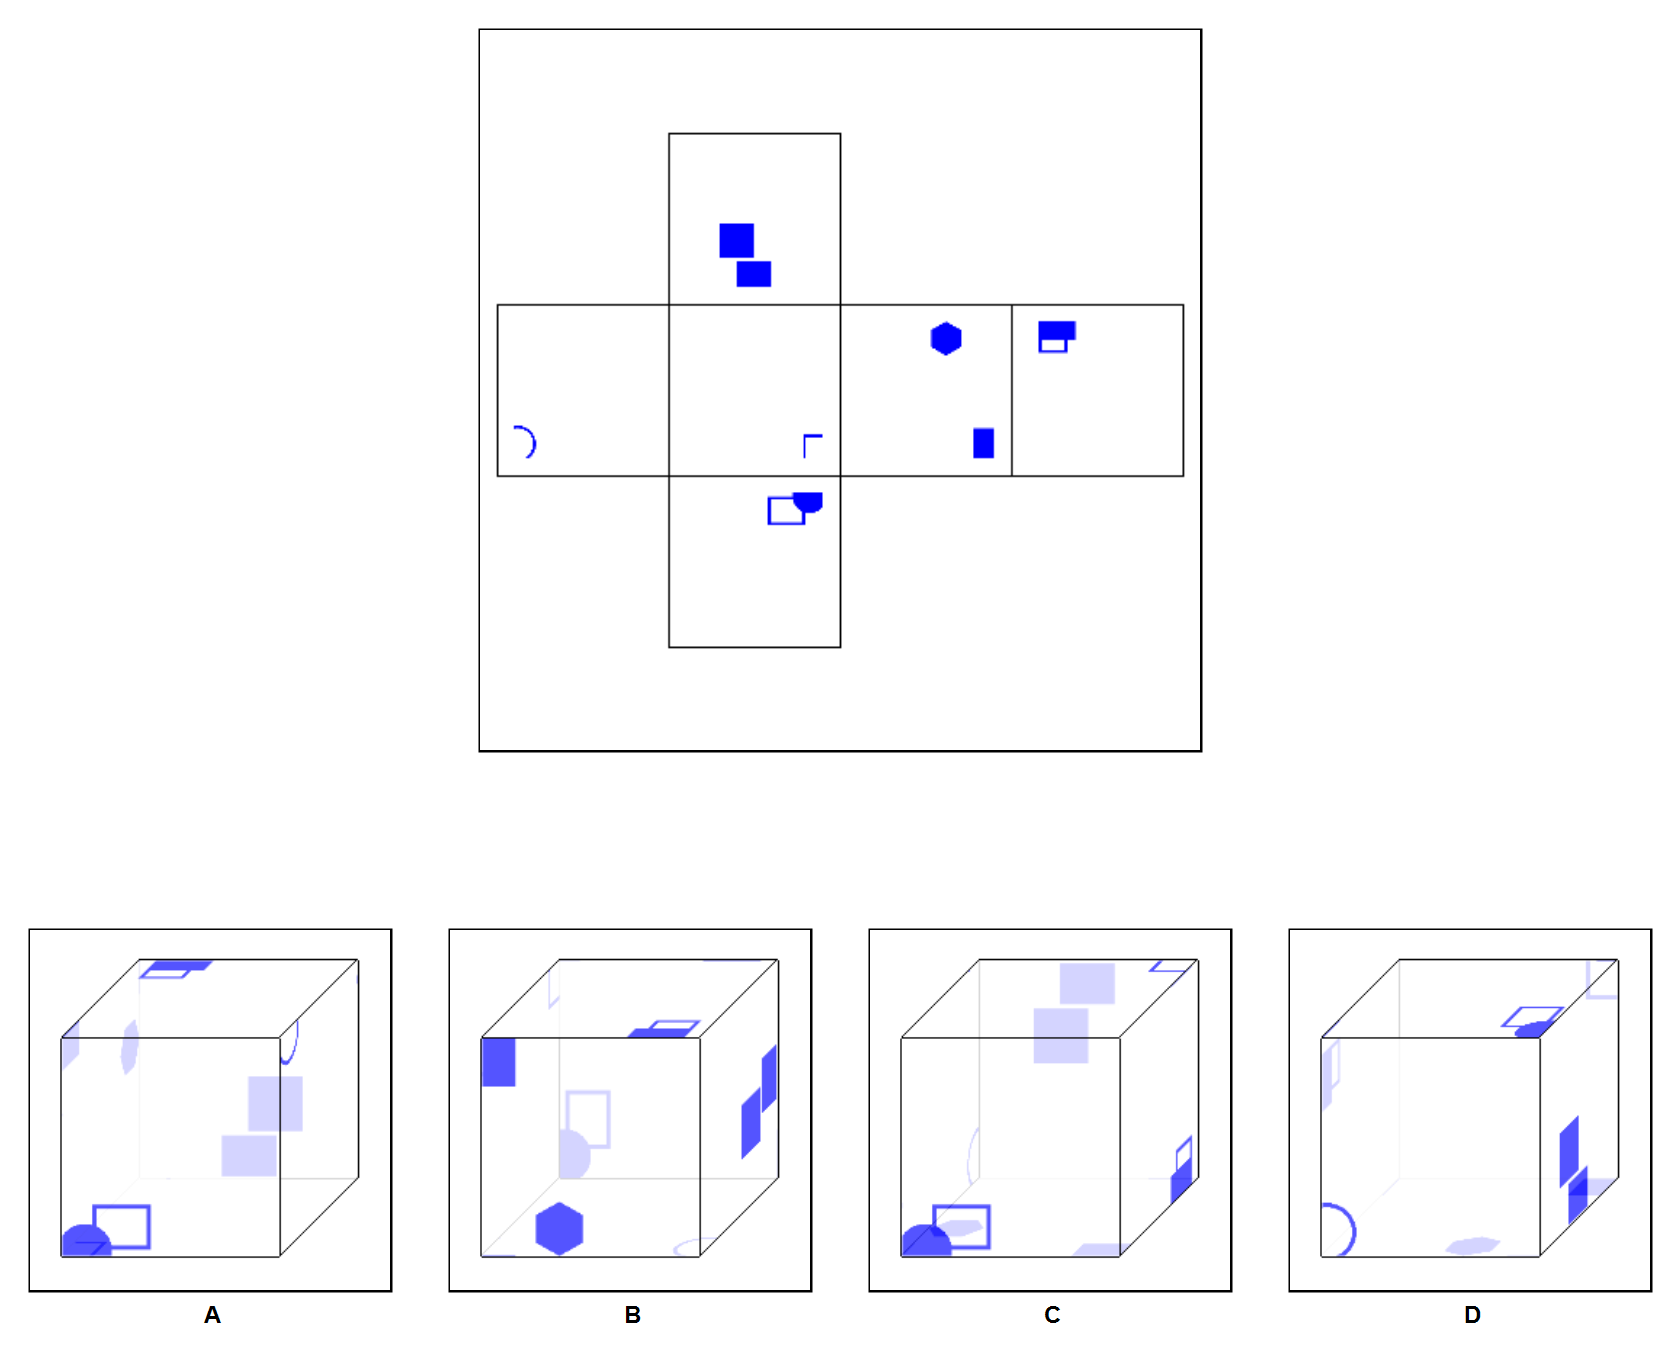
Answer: A